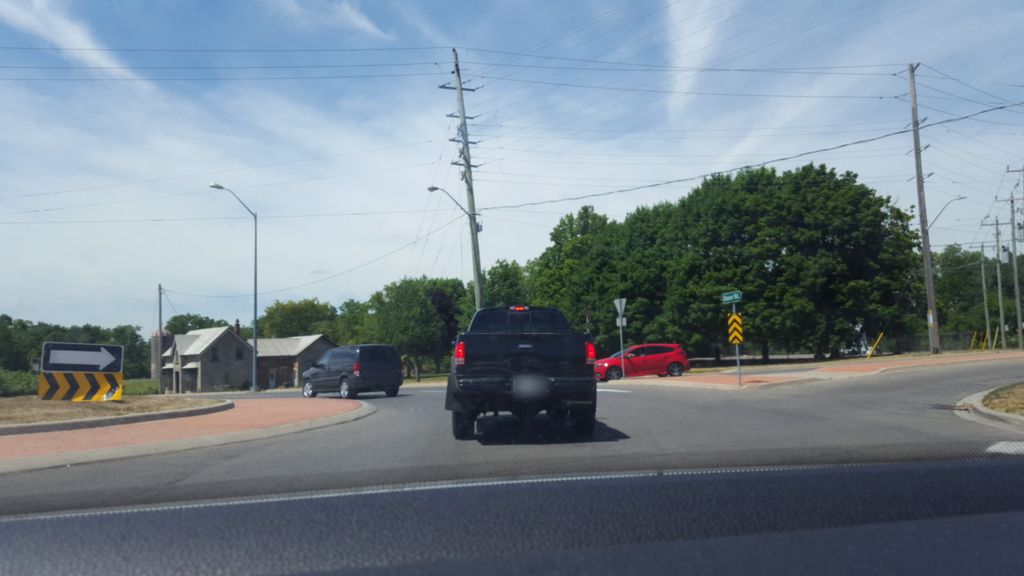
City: hamilton